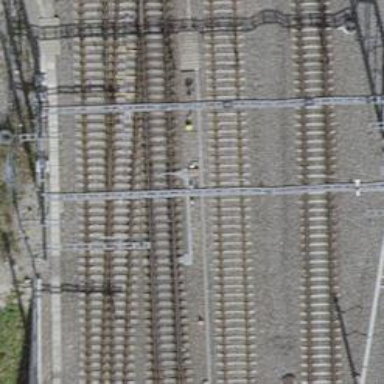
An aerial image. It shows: Railway yard with one track. The railway is electrified with contact line.